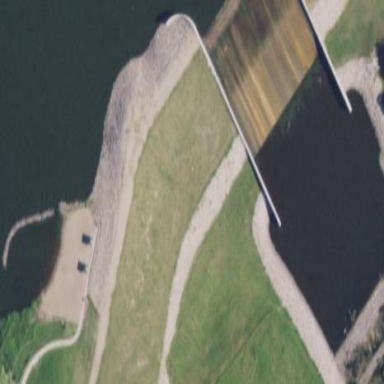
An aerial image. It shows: Canal with water flowing through it.